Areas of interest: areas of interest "Christian West River Street Church"
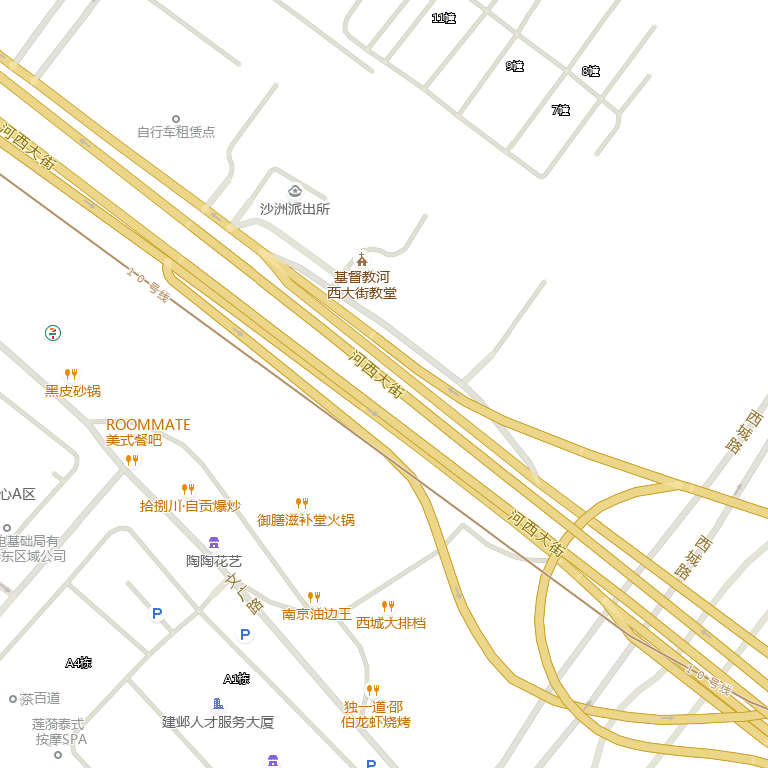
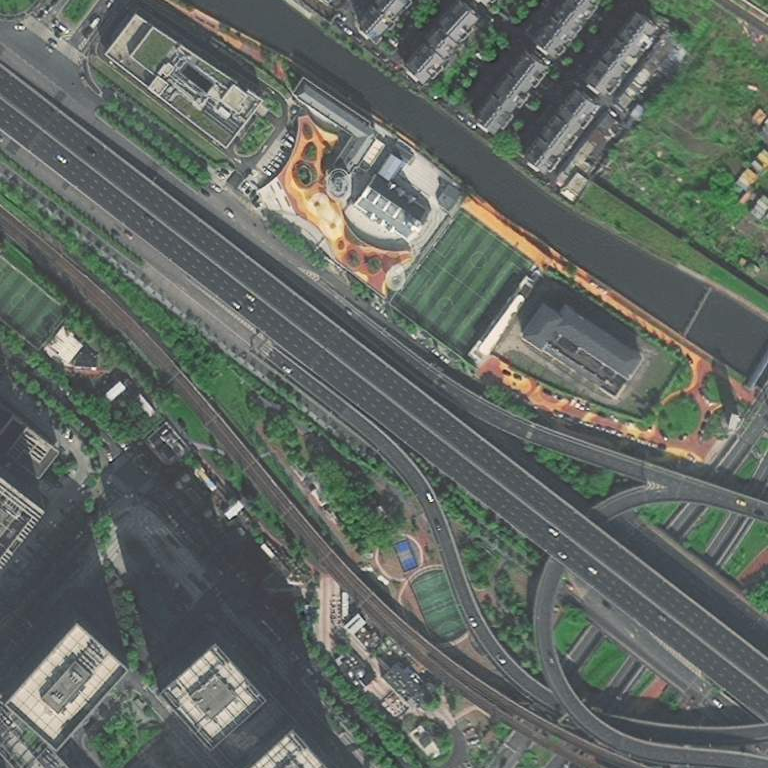